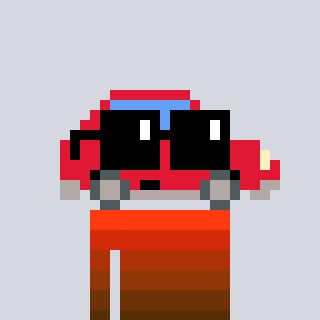
a pixel art character with square black sunglasses, a car-shaped head and a bluegrey-colored body on a cool background